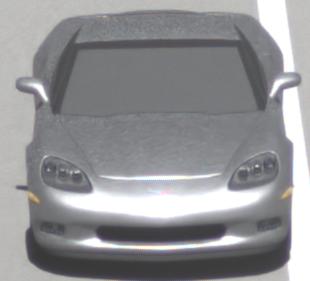
Make: Chevrolet
Model: Corvette Coupé
Detailed model: Corvette (C6) Coupé
Model produced from: 2005/02
Model produced until: 2008/03
Doors: 3
Color: white
Road condition: dry road
Daytime: midday
Contrast: high contrast